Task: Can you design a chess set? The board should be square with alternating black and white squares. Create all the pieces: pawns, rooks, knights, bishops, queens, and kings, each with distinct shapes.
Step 2325:
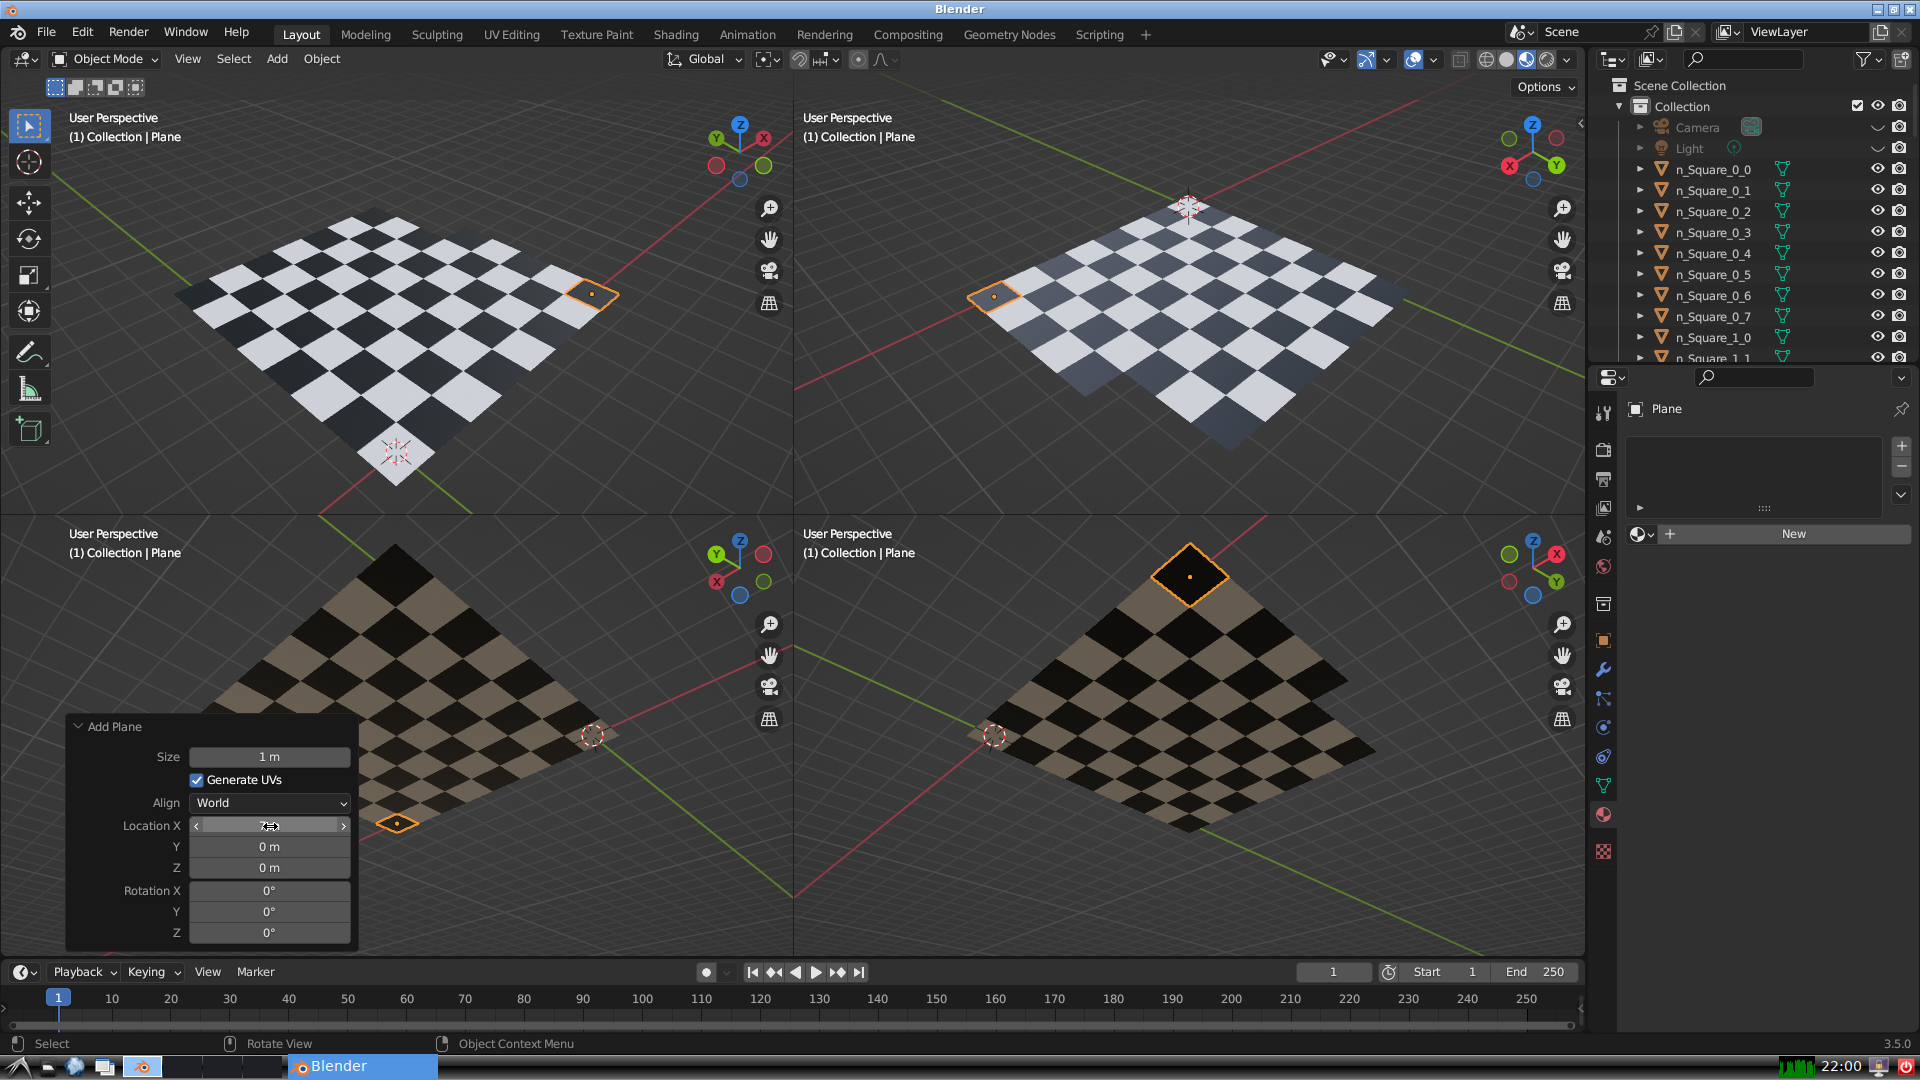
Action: {"mouse_move": [270, 846]}